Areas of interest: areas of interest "Tennis Court"
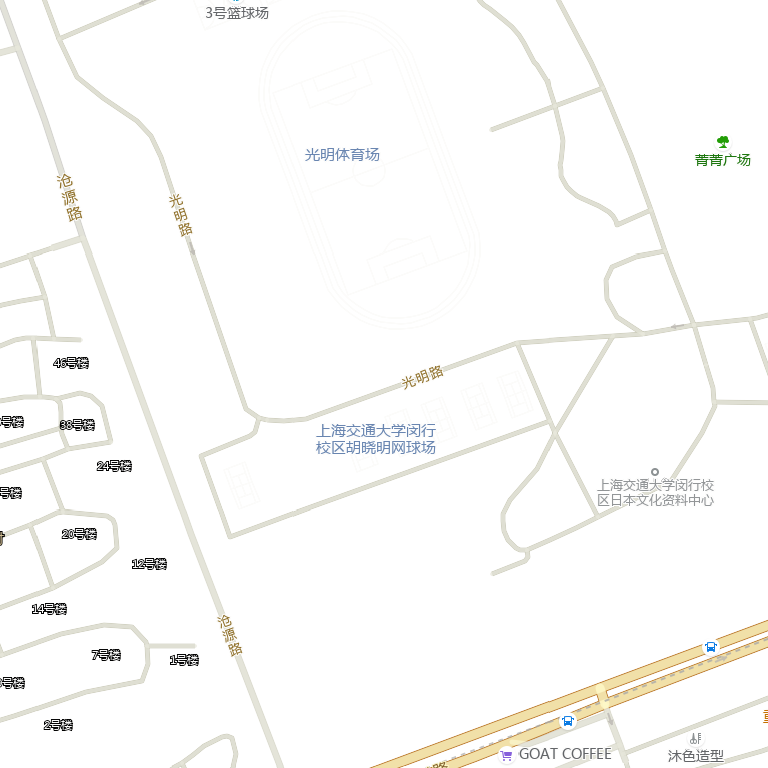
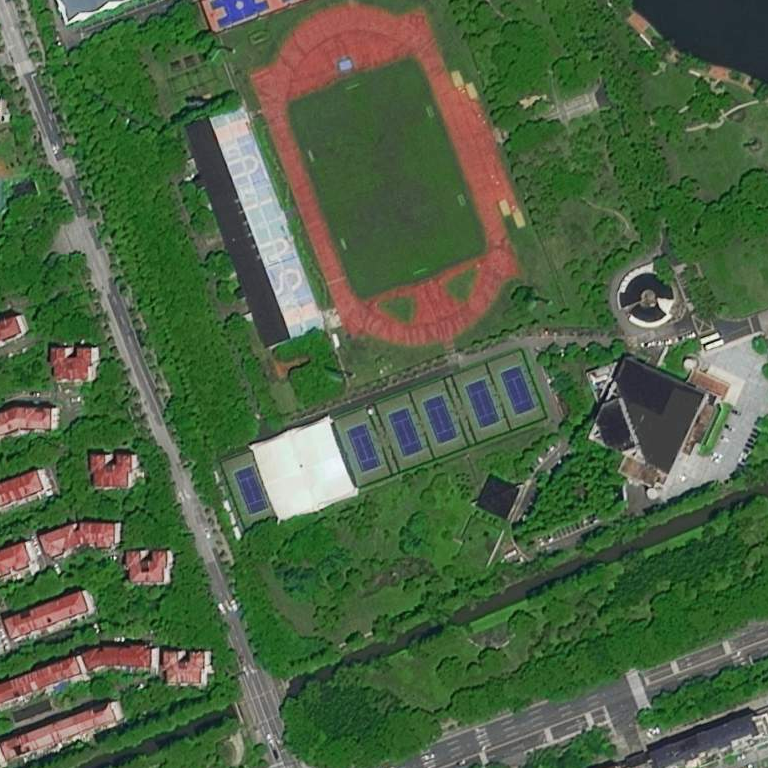